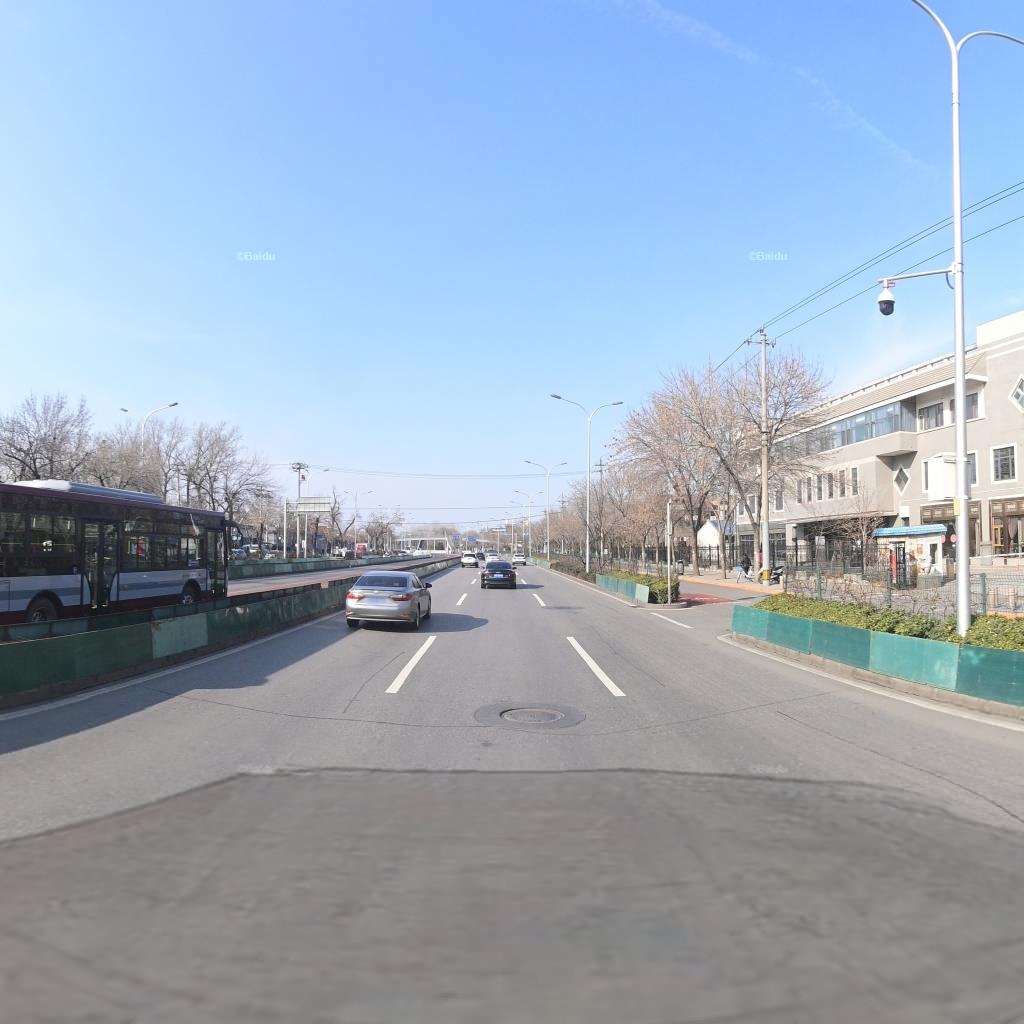
Region: Haidian
Road damage annotations: longitudinal patch, transverse patch, longitudinal patch, longitudinal patch, manhole cover